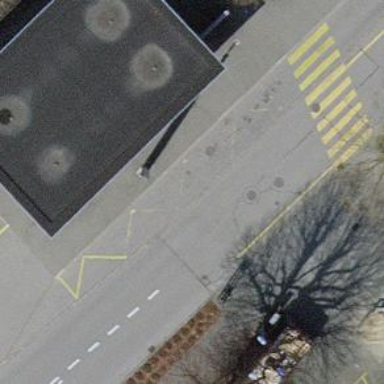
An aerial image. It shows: Station for public transport with roof.